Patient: sex M, age 49
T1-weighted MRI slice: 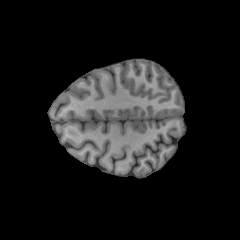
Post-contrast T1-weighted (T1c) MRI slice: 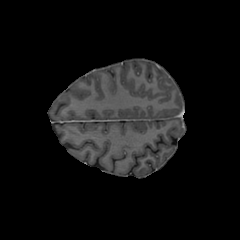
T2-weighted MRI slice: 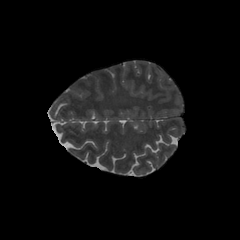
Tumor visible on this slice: no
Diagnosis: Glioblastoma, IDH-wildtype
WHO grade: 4